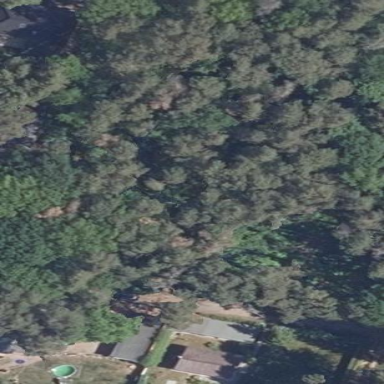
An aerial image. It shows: Mixed leaf-type forest area.